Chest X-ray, PA view. Patient: 50 years old, sex F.
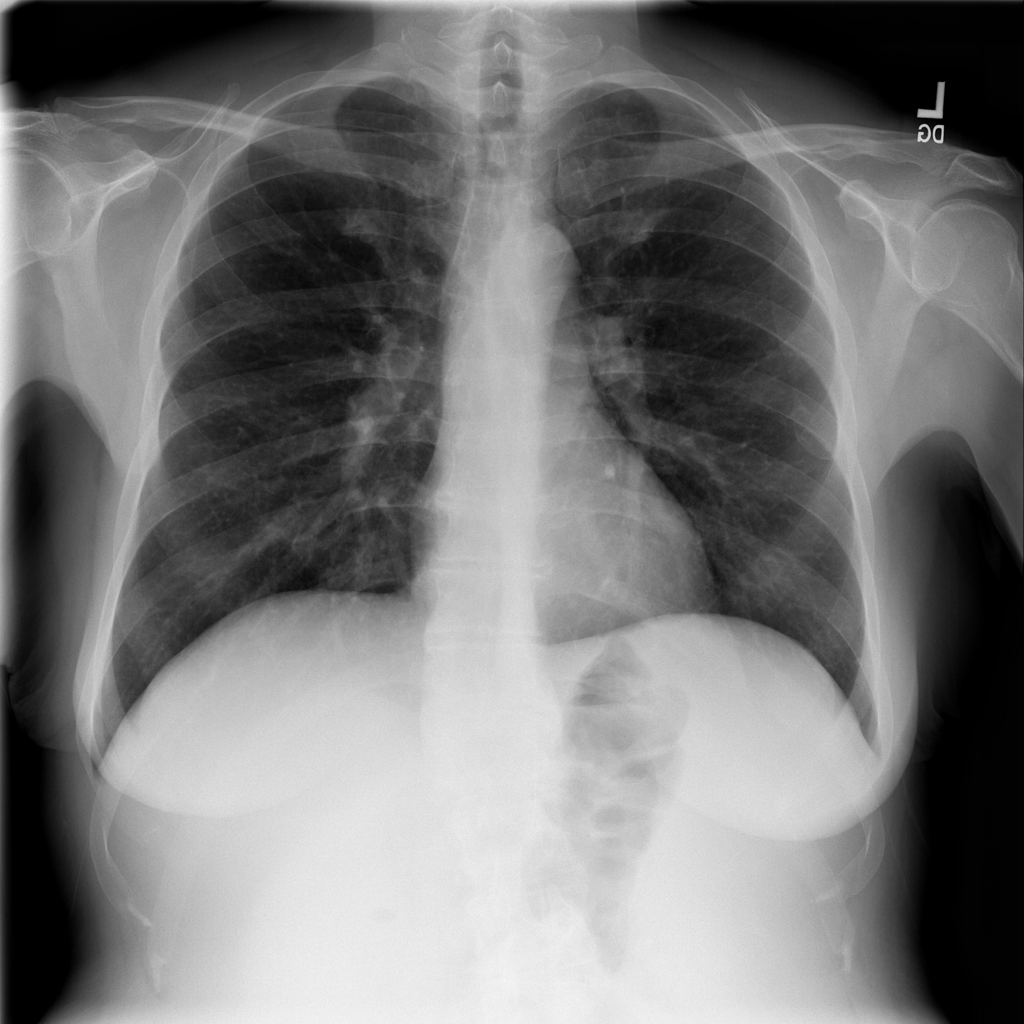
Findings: No Finding